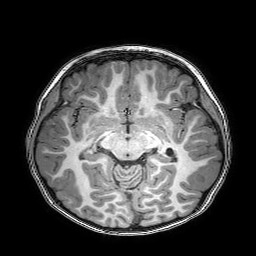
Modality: T1w
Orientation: coronal
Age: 6
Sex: male
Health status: healthy